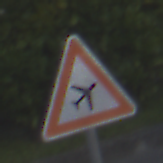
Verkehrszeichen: FlugbetriebLinks
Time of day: SunriseSunset
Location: Outdoor (Urban)
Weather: Clear
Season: NotSpecified
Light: Natural